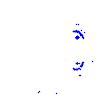
Particle: proton